Question: I am working in an iOS app that let the user logged in using his Facebook account.
we the user logged in i want to push the profile ViewController filled with the user data ; .
the problem is when i use 'instantiateViewControllerWithIdentifier' method to initiate the profile view controller . its outlet component are all nil
here is the code where i face the problem
'''
- (void)loginViewFetchedUserInfo:(FBLoginView *)loginView
user:(id<FBGraphUser>)user {
profileViewController = [self.storyboard instantiateViewControllerWithIdentifier:@"CGProfileViewController"];
profileViewController.fbProfilePictureView.profileID=user.objectID;
profileViewController.nameLabel.text=user.name;
profileViewController.locationLabel.text=user.location.location.city;
// [self presentViewController:profileViewController animated:YES completion:nil]
'''
}

is there any problem with my code ? what should i do ?
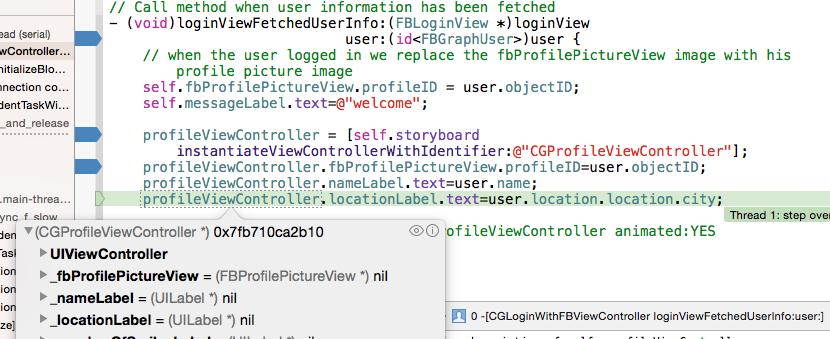
Answer: The problem here is that you are referencing outlets that haven't yet been created. I would try adding the User model as a property of the view controller (or use some sort of intermediate controller for this), setting the user property in your function above, then in 'viewDidAppear' set the text of all the controls appropriately using the User model.
If you do this on the 'viewDidAppear' function you can be certain all of your views have been instantiated. this is also better design, after all; why does your LoginViewController class need to know about the internals of 'profileViewController'? Encapsulating logic in this way will lead to less problems down the line.
Hope this helps.